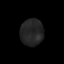
Tissue: skin
Cell type: Epithelial cells
Senescence score: 0.1168
Nuclear area (px): 598
Mean DAPI intensity: 36.503